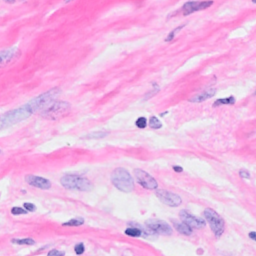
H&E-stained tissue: Breast